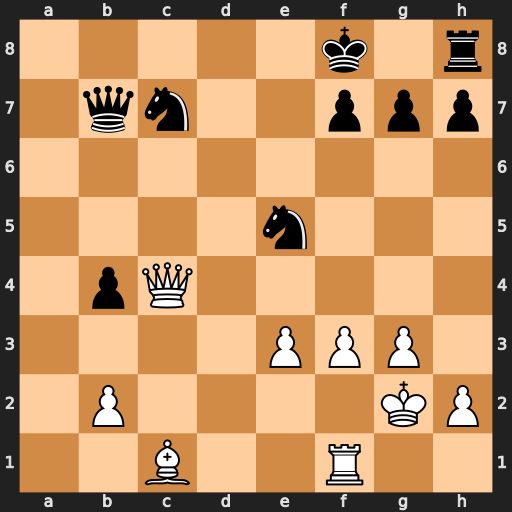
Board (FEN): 5k1r/1qn2ppp/8/4n3/1pQ5/4PPP1/1P4KP/2B2R2
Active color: w
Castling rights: -
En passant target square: -
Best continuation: Qc5+ Kg8 Qxe5